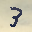
Label: 3